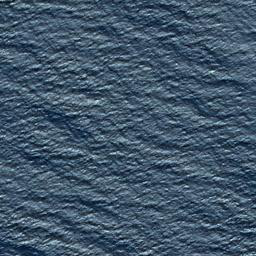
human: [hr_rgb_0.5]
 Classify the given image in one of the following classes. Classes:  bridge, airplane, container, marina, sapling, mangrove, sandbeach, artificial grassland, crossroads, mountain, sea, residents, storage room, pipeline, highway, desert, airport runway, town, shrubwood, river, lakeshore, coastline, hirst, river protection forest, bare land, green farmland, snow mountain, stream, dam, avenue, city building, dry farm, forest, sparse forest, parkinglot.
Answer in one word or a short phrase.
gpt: sea